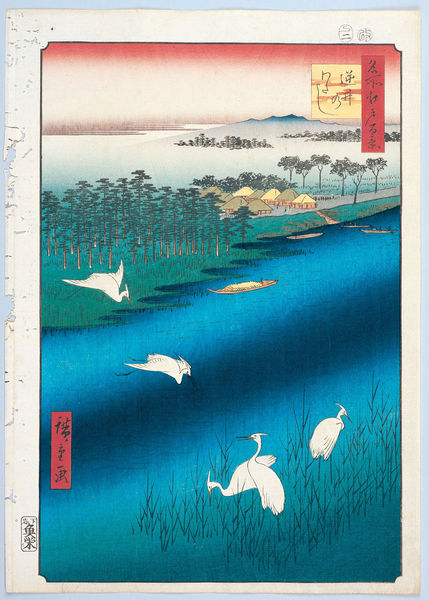
Titel: 100 berühmte Ansichten von Edo
Künstler: Utagawa Hiroshige
Schlagwörter: blau, wasser, bäume, fluss, landschaft, rot, vögel, wald, japan, berge, hütten, holzdruck, kranich, reiher, china, hokusai